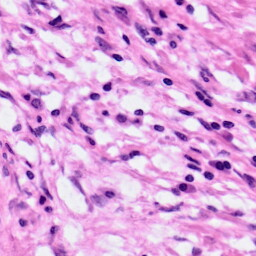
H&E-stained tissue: Pancreatic